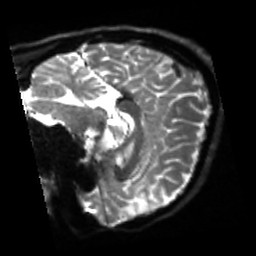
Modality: sbref
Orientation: sagittal
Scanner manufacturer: siemens
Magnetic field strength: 3 T
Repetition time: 4 s
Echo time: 0.0594 s